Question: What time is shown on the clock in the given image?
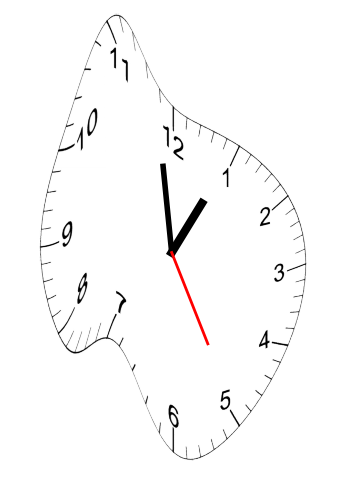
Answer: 12:58:25